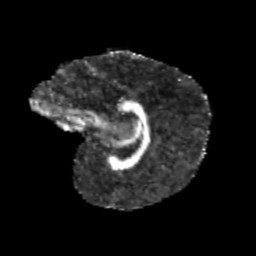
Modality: FA
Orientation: sagittal
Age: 9
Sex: female
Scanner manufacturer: siemens
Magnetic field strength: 3 T
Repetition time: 3.8 s
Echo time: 0.07 s